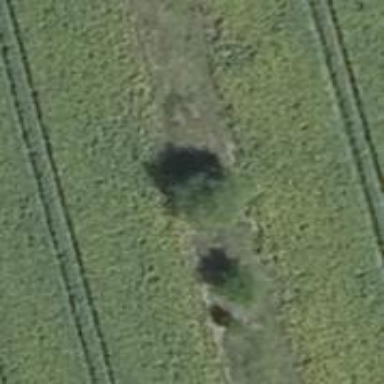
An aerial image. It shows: Deciduous tree with broadleaved leaves.